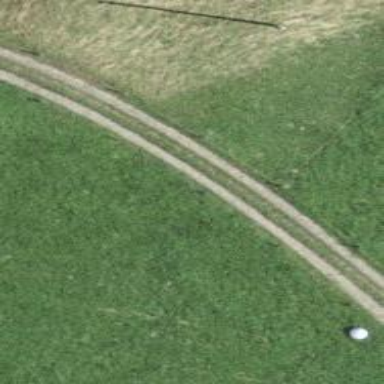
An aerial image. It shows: Grass track with grade4 quality surface.